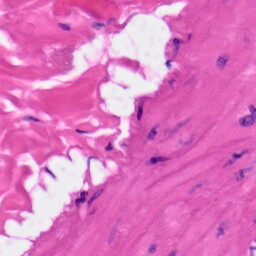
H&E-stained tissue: Skin